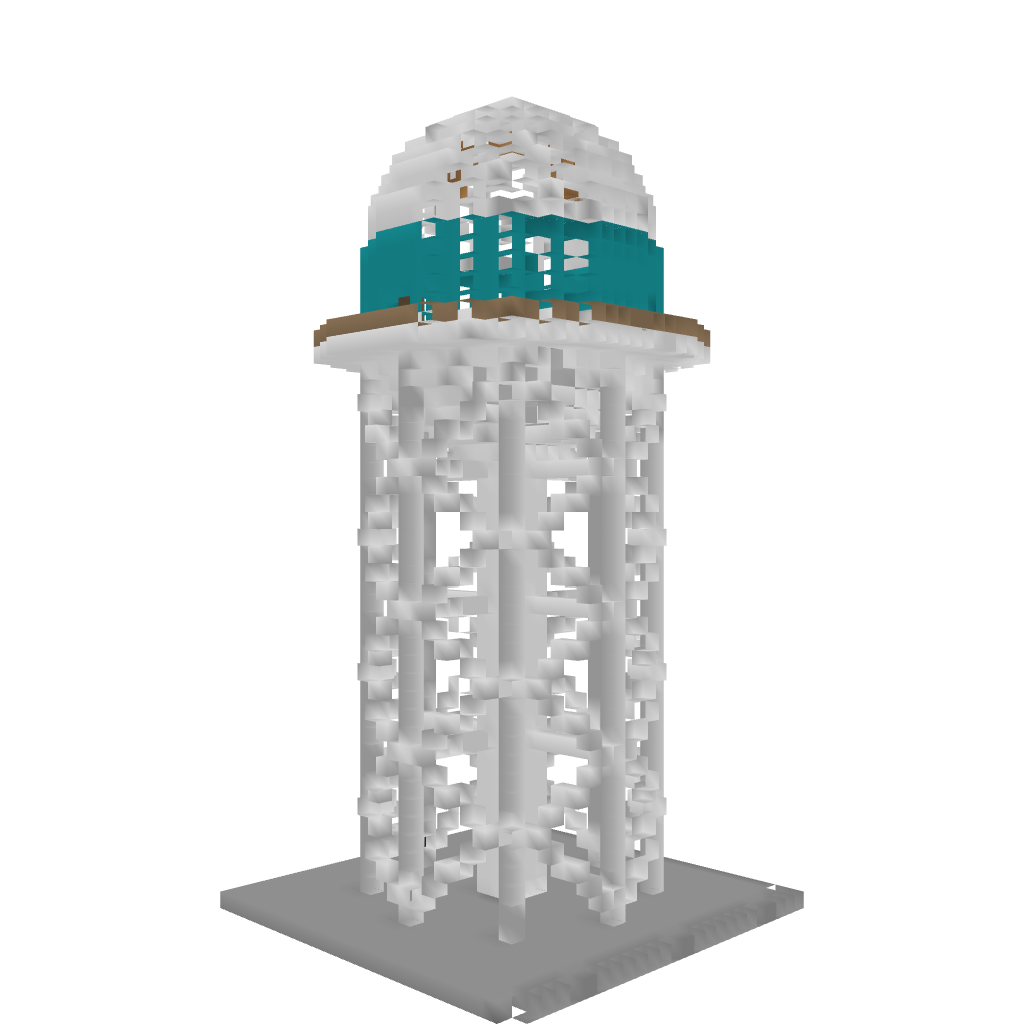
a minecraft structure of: Modern water tower